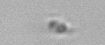
Label: detritus